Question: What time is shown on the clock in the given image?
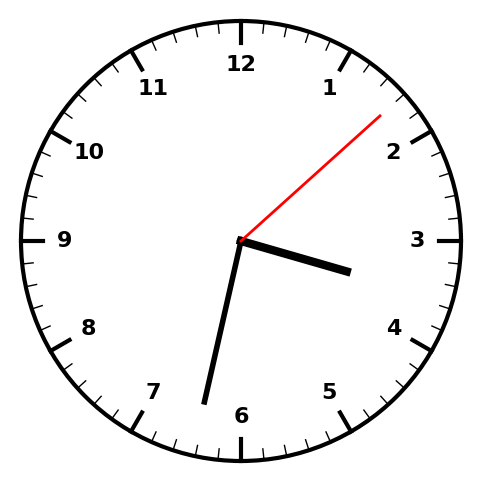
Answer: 03:32:08